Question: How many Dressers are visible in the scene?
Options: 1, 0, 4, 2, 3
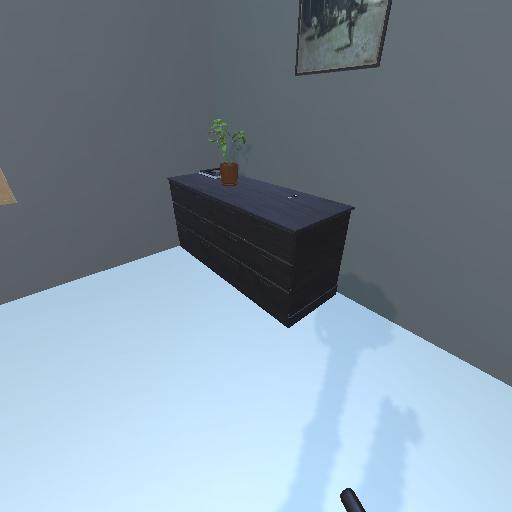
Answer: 1